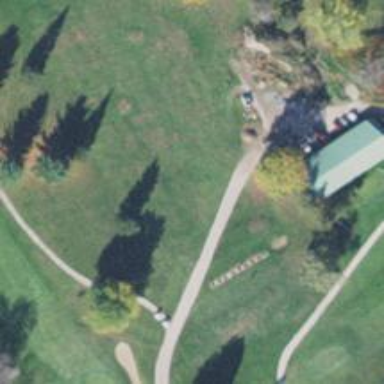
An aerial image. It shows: Driving range for golf on grass.